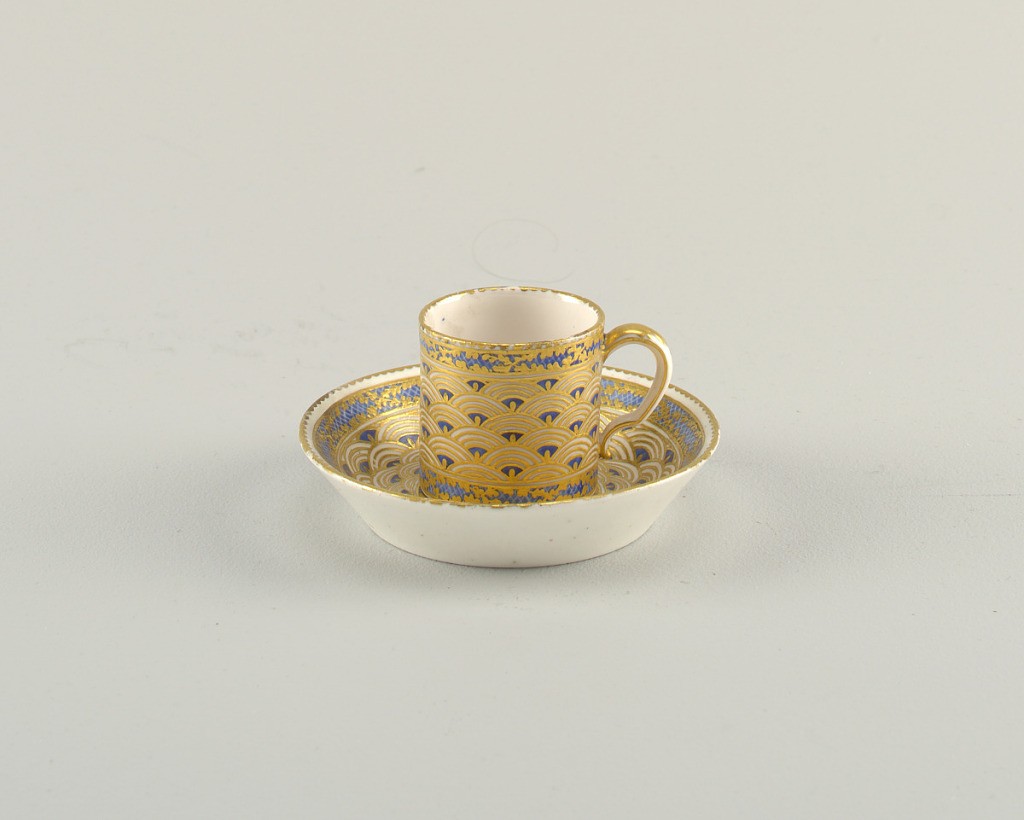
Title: Cup and Saucer
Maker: Sèvres Porcelain Manufactory, French, established 1756
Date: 1779–1787
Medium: porcelain (probably soft paste), vitreous enamel, gold
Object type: cup and saucer
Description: Short, cylindrical cup (a) with scroll handle; light blue enamel and gilded decoration consisting of overlapping semi-circular fan motifs with blue centers and gilded parallel lines, and narrow bands of gold oak leaves on blue diaper ground at mouth and base. Saucer (b) with everted rim decorated en suite with cup.